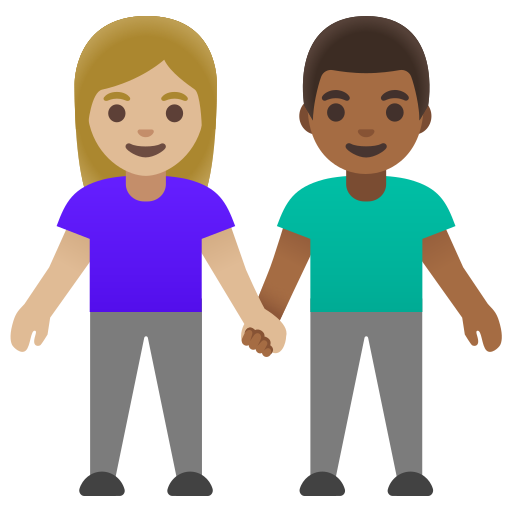
Emoji: 👩🏼‍🤝‍👨🏾